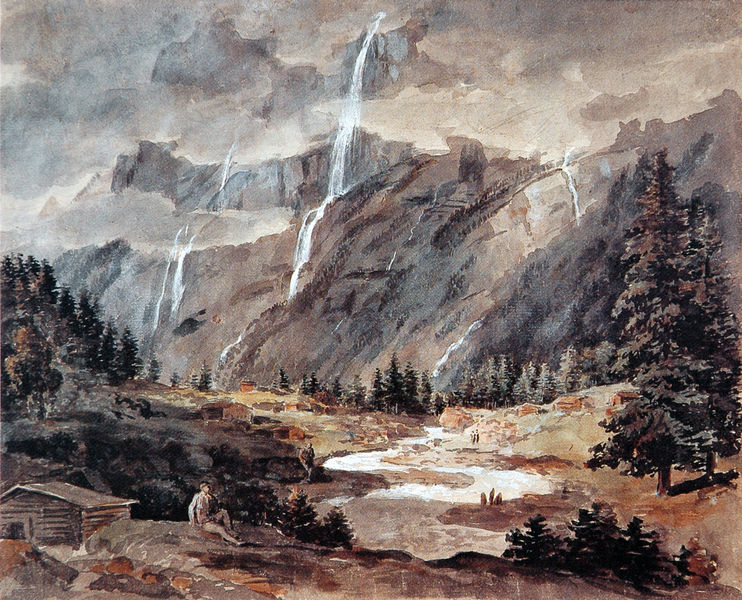
Titel: Das wolkenverhangene Lauterbrunnental
Künstler: Joseph Anton Koch
Standort: Innsbruck
Institution: Tiroler Landesmuseum Ferdinandeum
Schlagwörter: baum, berg, blau, dunkel, felsen, gemälde, gestein, gewitter, gruppe, himmel, mann, schatten, wasser, weiß, wolken, aquarell, bäume, fluss, grün, landschaft, menschen, ocker, see, sitzen, ufer, braun, frau, grau, hell, holz, licht, schwarz, tür, zeichnung, ölbild, dach, gebäude, haus, rot, schnee, weg, wiese, mensch, stehen, bild, blicken, schauen, öl, bach, einsamkeit, flusslauf, häuser, hügel, natur, weite, busch, büsche, einsam, hütte, sonne, wiesen, paar, pflanze, pflanzen, tal, wald, wasserfall, ruhe, ruhen, biegung, fassade, zwei, abhang, berge, fels, gebirge, gipfel, gletscher, hang, dorf, nebel, alm, berglandschaft, hochgebirge, hütten, idylle, pause, rast, stille, böschung, romantik, tannen, sturm, unwetter, wetter, wild, betrachtung, sinnieren, bucht, regen, blitze, alpen, koloriert, tanne, holzhütte, wanderer, dramatisch, gebirgsbach, fichten, kiefern, wäldchen, nadelwald, gesträuch, plateau, wipfel, schlängeln, hirte, ausruhen, chillen, schlingen, stürzen, blockhaus, bergmassiv, mäandern, anhang, horizonz, hochebene, blockhütte, bergidyll, felsmassiv, bäche, wasserfälle, folzhütte, grosser mensch, landschafstbild, mens, ruge, sturzbäche, waldhütte, wasserfaälle, welg, pauser, gebruge, flüß